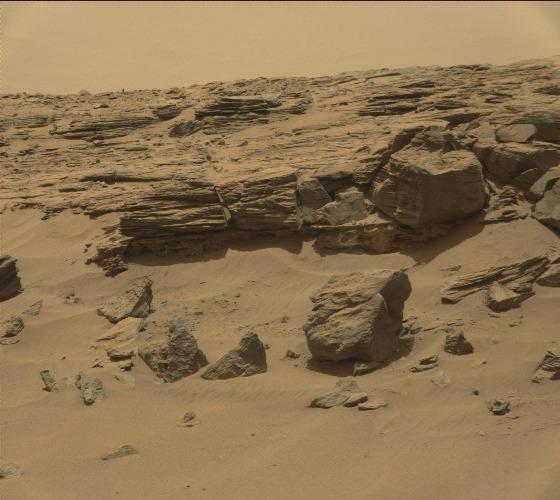
Terrain classes present: Bedrock, Gravel / Sand / Soil, Rock, Shadow, Sky / Distant Mountains